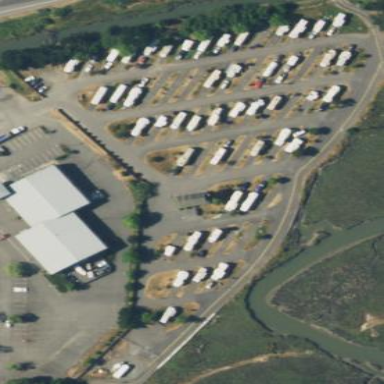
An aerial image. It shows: Caravan site for tourism.